Question: i got a url like this one 'http://somedomain.com/frieventexport.php' and the content of this url is a plain XML structure if I check out the source-code of the site:

How can I parse this URL and use it in PHP?
This script gives me an error... "Error loading XML".
'''
<?php
$xml_url = "http://somedomain.com/frieventexport.php";
if (($response_xml_data = file_get_contents($xml_url))===false){
echo "Error fetching XML
";
} else {
libxml_use_internal_errors(true);
$data = simplexml_load_string($response_xml_data);
if (!$data) {
echo "Error loading XML
";
foreach(libxml_get_errors() as $error) {
echo " ", $error->message;
}
} else {
print_r($data);
}
}
?>
'''
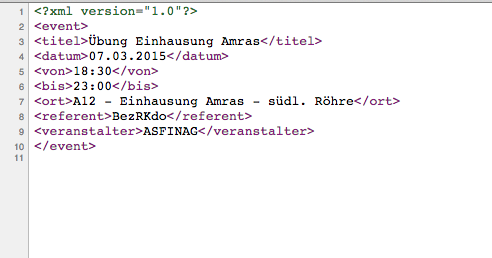
Answer: One of the best options in my opinion is to use CURL to get the raw XML data from the url:
'''
$curl = curl_init();
curl_setopt( $curl, CURLOPT_RETURNTRANSFER, 1 );
curl_setopt( $curl, CURLOPT_URL, "http://somedomain.com/frieventexport.php" );
$xml = curl_exec( $curl );
curl_close( $curl );
'''
You can then use DOMDocument to parse the xml:
'''
$document = new DOMDocument;
$document->loadXML( $xml );
'''
I would also recommend using '<![CDATA[]>' tags in your XML. Please read the following:
- [What does <
More information about DOMDocument and usage
- <URL>